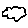
Label: cloud